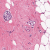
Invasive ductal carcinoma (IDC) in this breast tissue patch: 0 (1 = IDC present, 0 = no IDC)